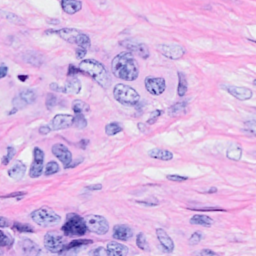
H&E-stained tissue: Breast